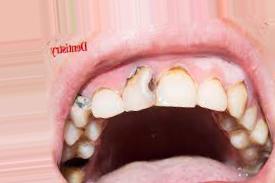
Condition: Caries